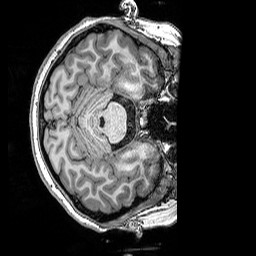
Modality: T1w
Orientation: axial
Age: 22
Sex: female